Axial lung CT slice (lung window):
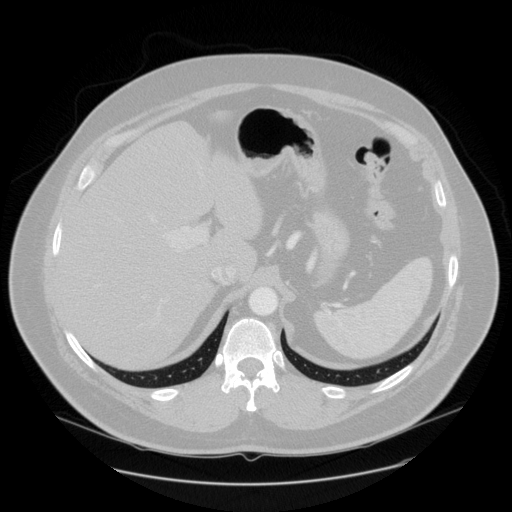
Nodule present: no